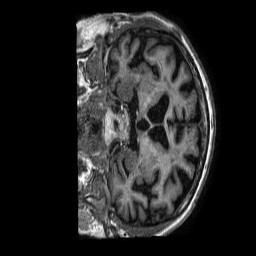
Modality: T1w
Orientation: coronal
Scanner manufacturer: philips
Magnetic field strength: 1.5 T
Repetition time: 0.008323 s
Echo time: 0.003817 s